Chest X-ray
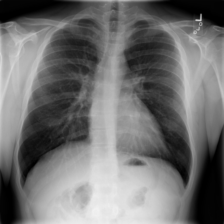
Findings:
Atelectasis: negative
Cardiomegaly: negative
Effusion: negative
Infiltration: negative
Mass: negative
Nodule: negative
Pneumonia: negative
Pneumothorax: negative
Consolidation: negative
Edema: negative
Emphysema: negative
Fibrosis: negative
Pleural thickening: negative
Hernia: negative